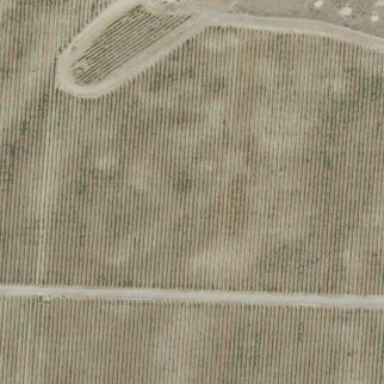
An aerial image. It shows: Vineyard with grape crops.